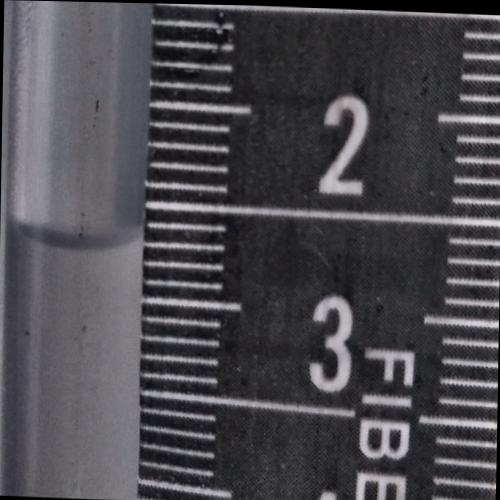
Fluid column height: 2.7 cm